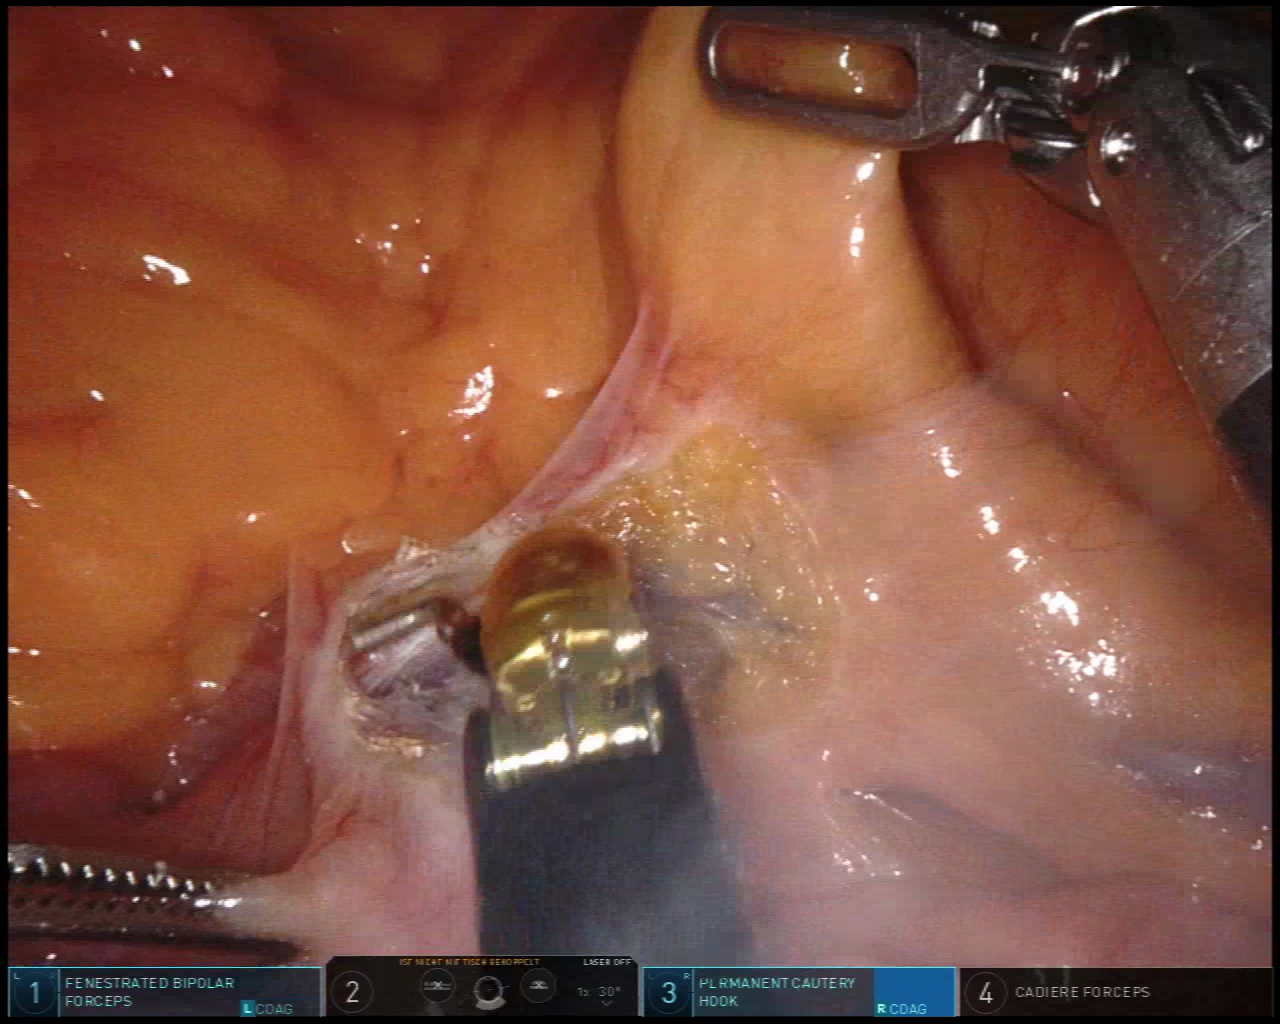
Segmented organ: intestinal_veins
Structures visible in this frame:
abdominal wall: no
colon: no
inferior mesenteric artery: no
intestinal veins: yes
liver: no
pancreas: no
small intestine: yes
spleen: no
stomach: no
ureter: no
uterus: no
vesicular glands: no